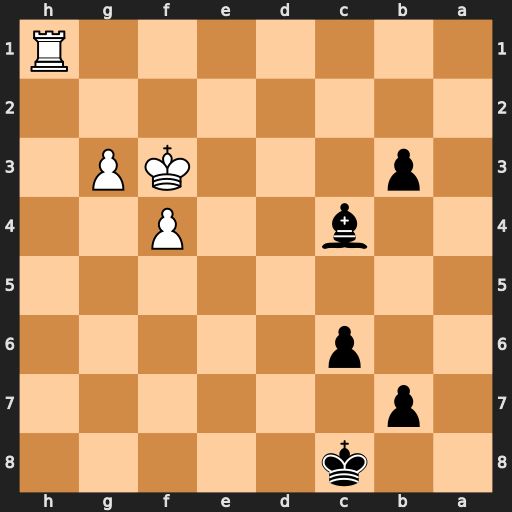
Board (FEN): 2k5/1p6/2p5/8/2b2P2/1p3KP1/8/7R
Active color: b
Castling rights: -
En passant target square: -
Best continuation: Bd5+ Ke3 Bxh1